Question: I am scratching my head to figure out a way to scale a signal on a 2D graphic pane. The story is: I connect my application to a microcontroller and on fixed intervals I read a data value (A voltage point). Now I want to draw this on my graphic pane. Example:

So up in the picture you see at time 0, the voltage is also 0 and this goes on and after 6 data points I will clear the pane and redo the whole stuff.
The question is, how can I translate this voltage into pixel values, having in mind I want the middle of the graphic pane to be my signals 0, just like a normal cartesian graph. Can someone please help me to figure out the scaling algorithm in this case?
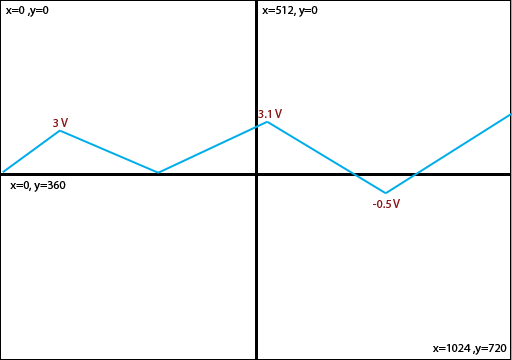
Answer: Seems like simple math: just add the width/2 to all X coordinates which you are passing into drawing functions. Suppose you have an array of 6 points you can do the following:
'''
var g = this.CreateGraphics();
var points = new Point[6]{new Point(0, 0), new Point(10, 10), new Point(30, 0), new Point(40,20), new Point(50, 0), new Point(60,30)};
for (int i = 0; i < points.Length-1; i++)
{
g.DrawLine(Pens.Black, points[i].X + Width / 2, Height / 2 - points[i].Y, points[i + 1].X + Width / 2, Height / 2 - points[i + 1].Y);
}
'''
Alternatively you can invoke 'TranslateTransform' function to move all further drawing to some amount by X and Y axes. Example:
'''
var g = this.CreateGraphics();
var points = new Point[6]{new Point(0, 0), new Point(10, 10), new Point(30, 0), new Point(40,20), new Point(50, 0), new Point(60,30)};
g.TranslateTransform(Width / 2, 0, System.Drawing.Drawing2D.MatrixOrder.Append);
for (int i = 0; i < points.Length-1; i++)
{
g.DrawLine(Pens.Black, points[i].X, Height / 2 - points[i].Y, points[i + 1].X, Height / 2 - points[i + 1].Y);
}
'''